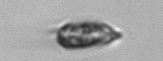
Label: Prorocentrum_triestinum